【题型】填空题　【知识点】平面几何　【难度】easy
如图，在 $\triangle ABC$ 中，点 $D$ 在 $AB$ 上，连接 $CD$，请添加一个条件 \underline{\qquad\qquad}，使得 $\triangle ACD \sim \triangle ABC$，然后再加以证明。

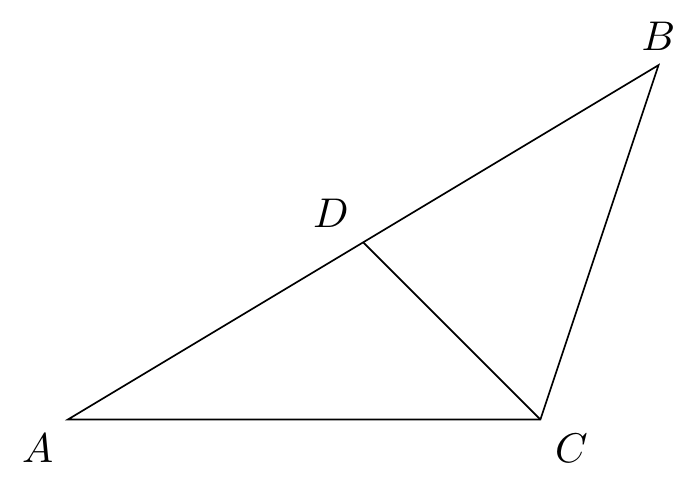
【解答】
解：添加 $\angle ACD = \angle B$，

证明：$\because \angle A = \angle A$，$\angle ACD = \angle B$，

$\therefore \triangle ACD \sim \triangle ABC$。

故答案为：$\angle ACD = \angle B$（答案不唯一）。